Aerial crown-view tile of a tropical tree (Barro Colorado Island, Panama), acquired 20250915:
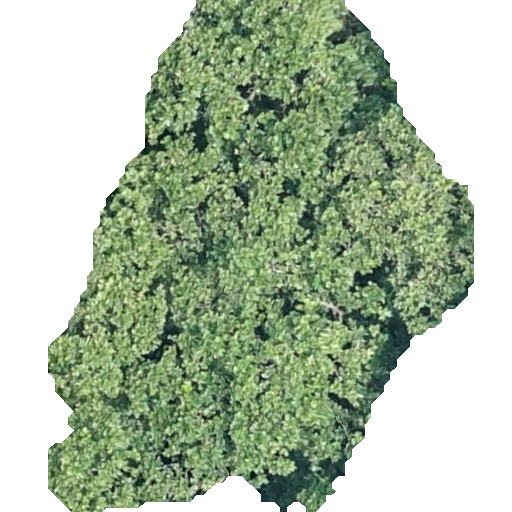
Species: Anacardium excelsum
GBIF accepted scientific name: Anacardium excelsum
Crown area: 226.048 m²